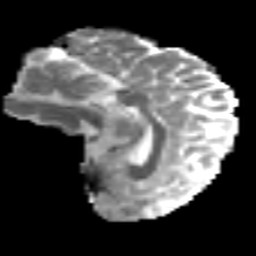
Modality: MD
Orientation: sagittal
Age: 25
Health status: ill
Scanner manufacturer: philips
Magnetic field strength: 3 T
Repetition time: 9 s
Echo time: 0.127 s